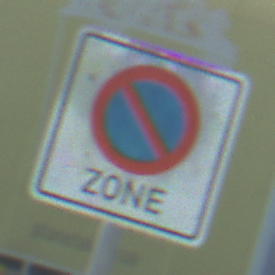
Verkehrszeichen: BeginnEingeschraenktesHalteverbotZone
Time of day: MorningAfternoon
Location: Outdoor (Suburban)
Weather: PartlyCloudy
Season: NotSpecified
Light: Natural